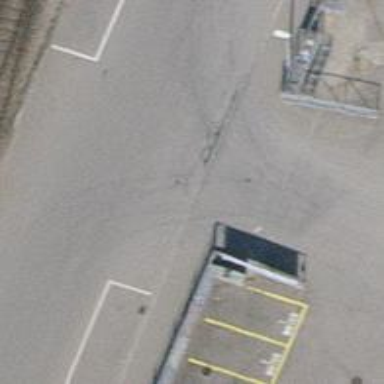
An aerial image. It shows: Gate.